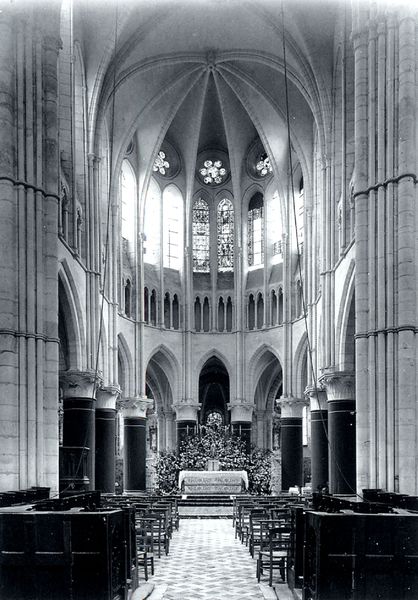
Titel: Abteikriche in Orbais
Standort: Orbais (EU - B)
Schlagwörter: gott, blumen, fenster, glas, schwarz, stühle, säule, säulen, weiss, kirche, gotik, ruhe, stille, foto, bögen, gang, gewölbe, kreuz, schwarzweiss, altar, bänke, orgel, bestuhlung, glasfenster, glasmalerei, jesus, apsis, kirchenraum, andacht, gottesdienst, chor, chorraum, rosettenfenster, einkehr